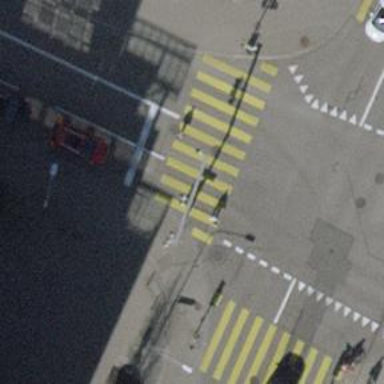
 there are traffic signals and zebra crossing."